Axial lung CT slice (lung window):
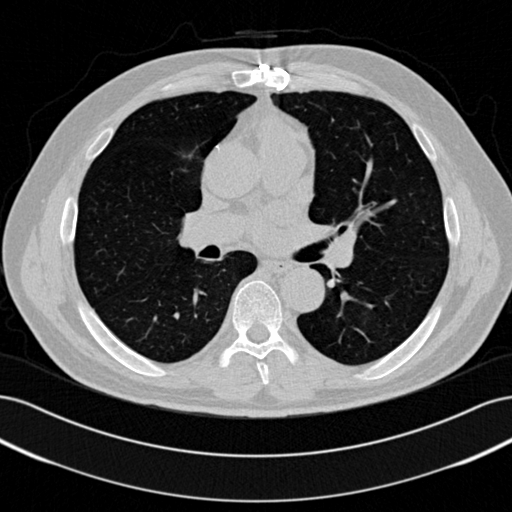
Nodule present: no